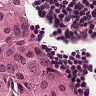
Metastatic tissue present: yes